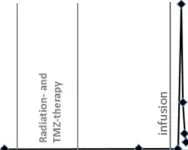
Count, serum levels of ALAT.
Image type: chart (chart)